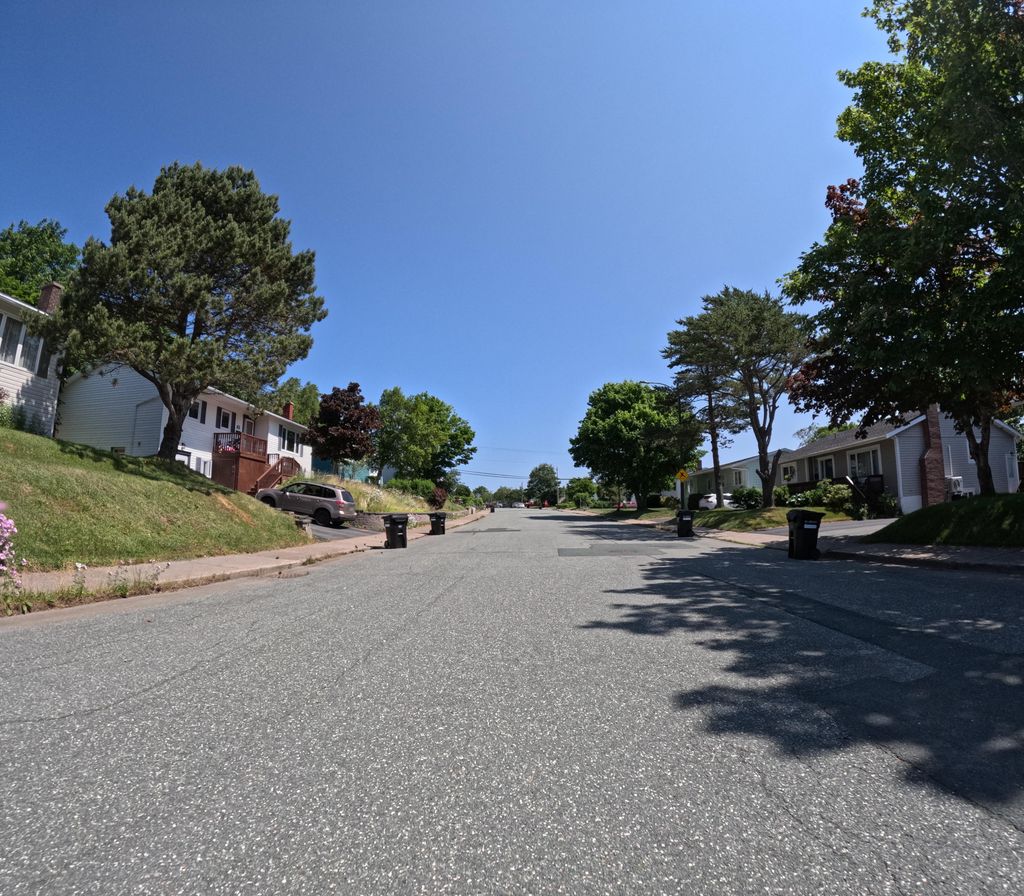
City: st_johns